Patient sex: M
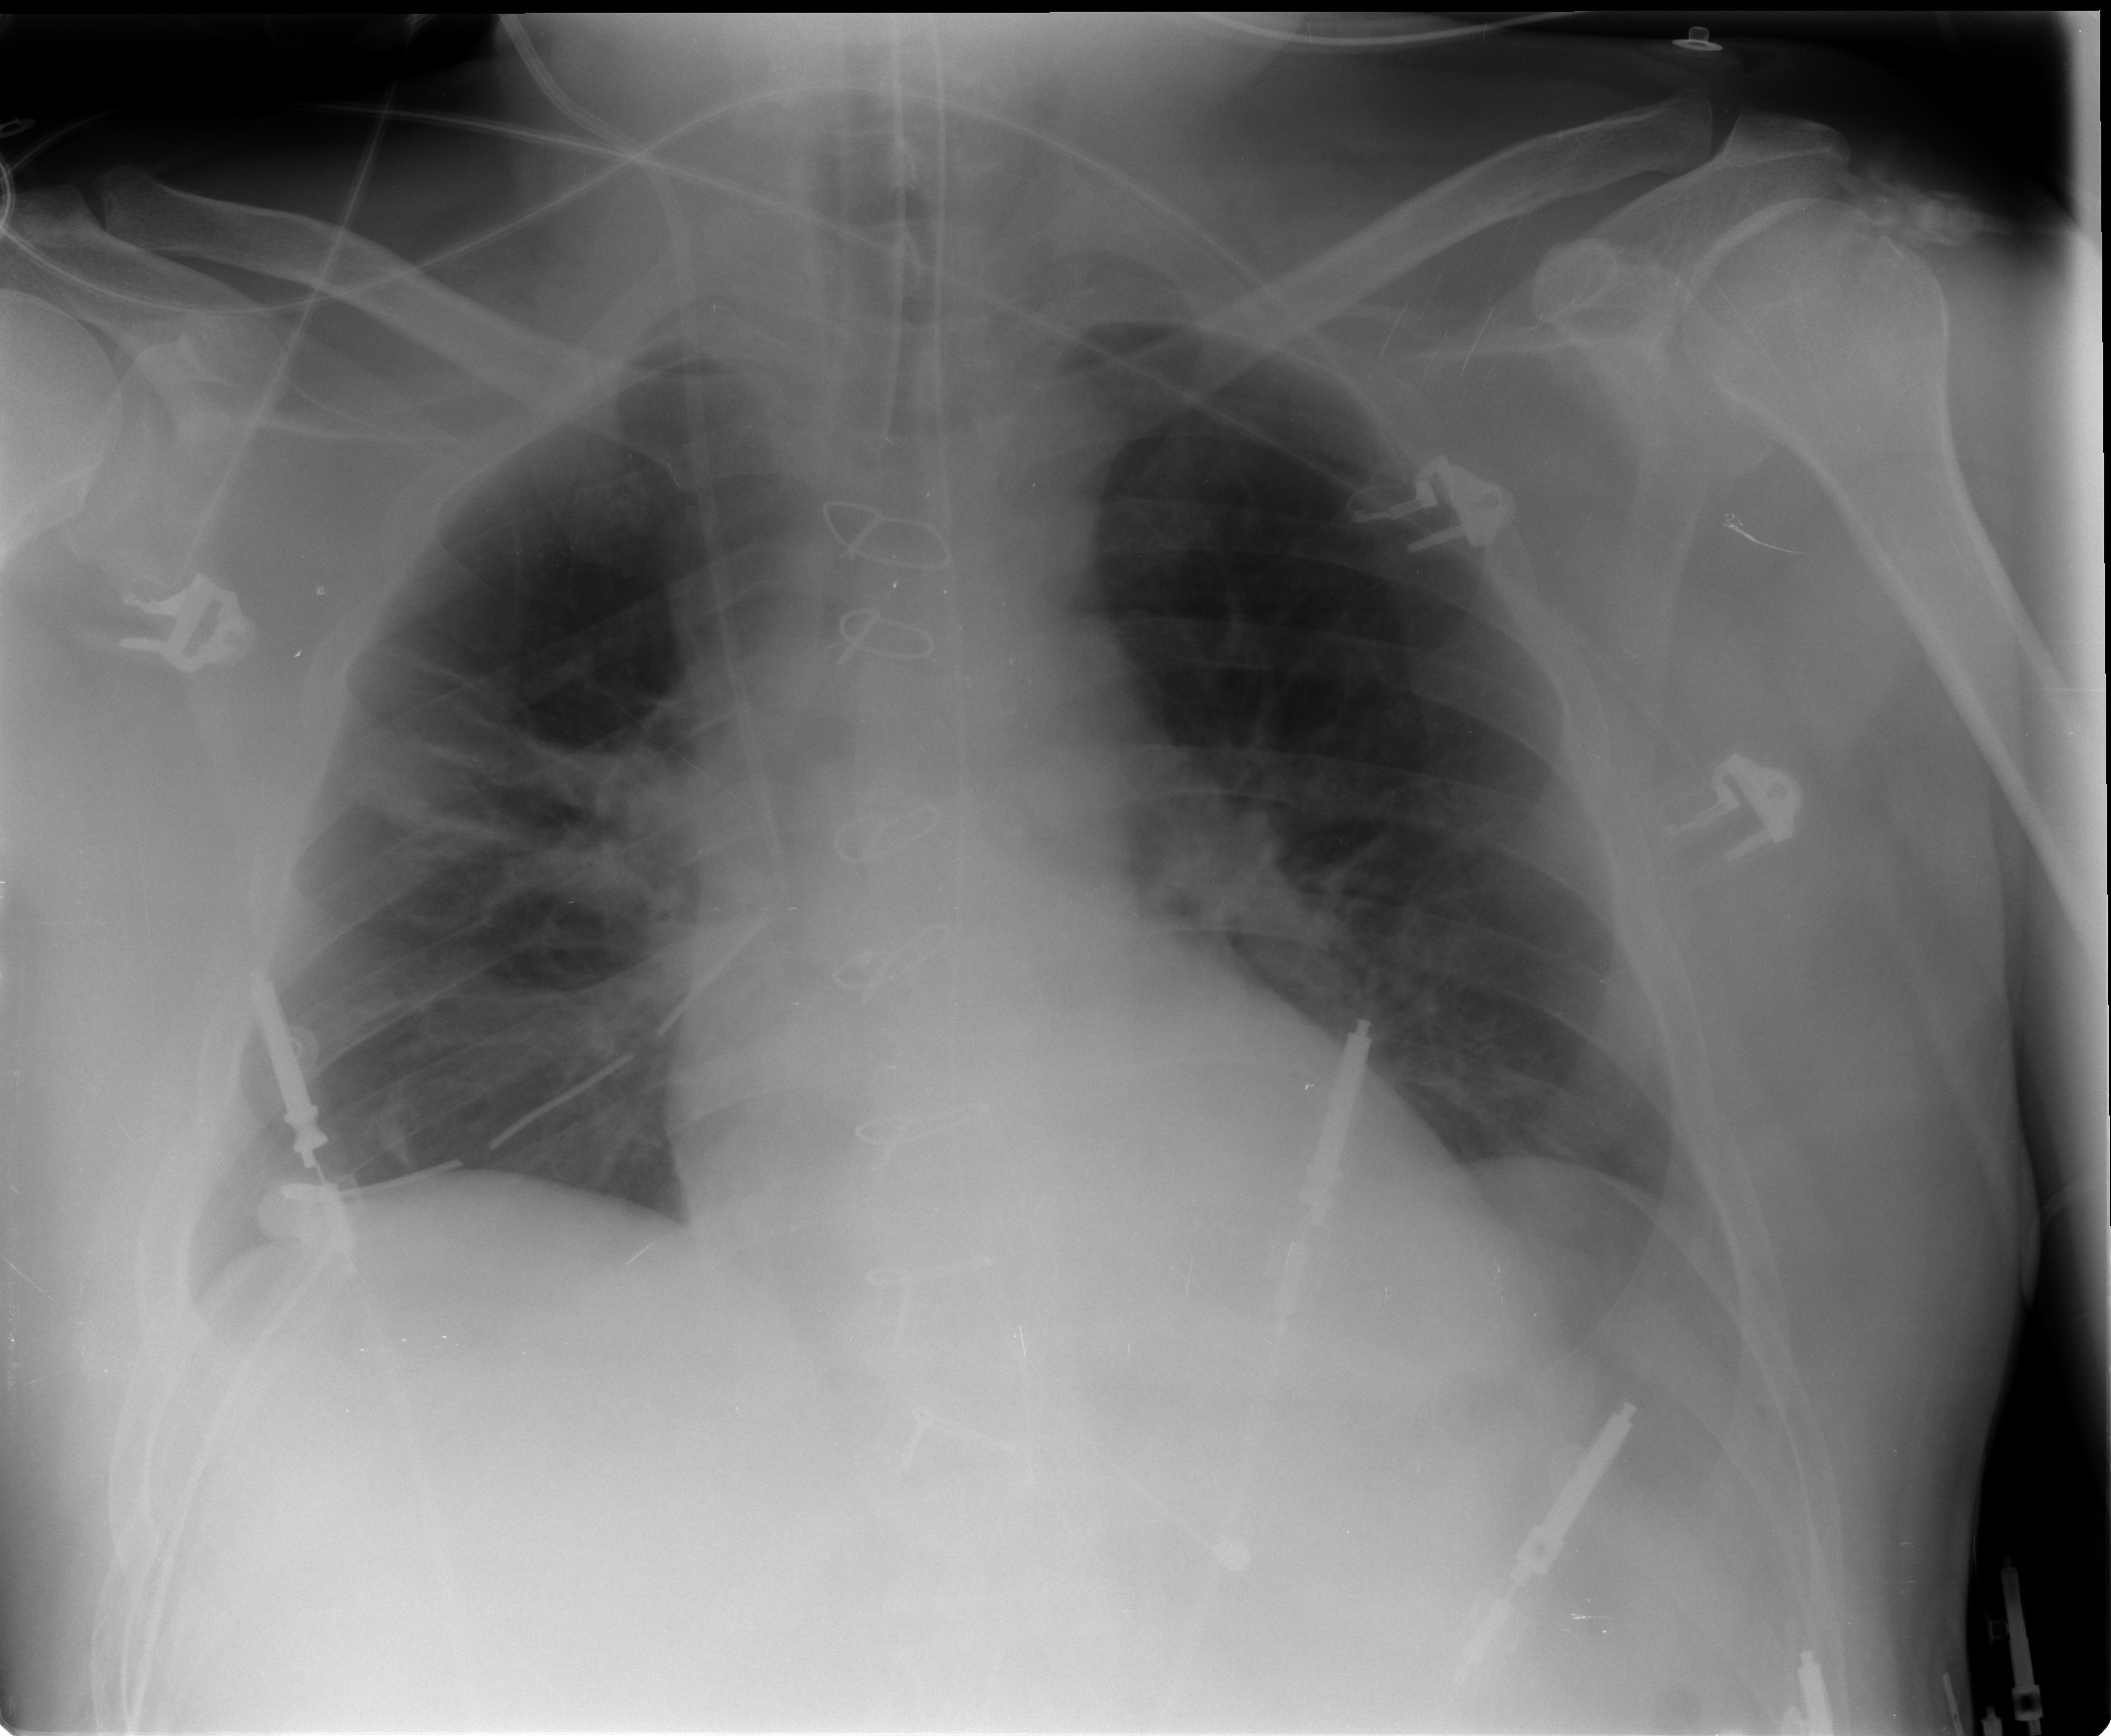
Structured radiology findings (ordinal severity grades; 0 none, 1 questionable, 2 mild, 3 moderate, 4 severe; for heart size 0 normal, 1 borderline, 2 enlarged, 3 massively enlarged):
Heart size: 0
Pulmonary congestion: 0
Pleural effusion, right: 0
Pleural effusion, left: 0
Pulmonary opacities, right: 0
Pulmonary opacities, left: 0
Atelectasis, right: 2
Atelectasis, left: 2